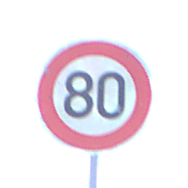
Verkehrszeichen: Geschwindigkeit80
Umgebung: Outdoor, Nature
Tageszeit: MorningAfternoon
Wetter: PartlyCloudy
Licht: Natural
Jahreszeit: NotSpecified
Kontrast: HighContrast